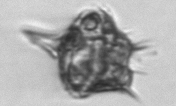
Label: Amylax